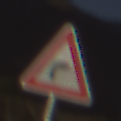
Verkehrszeichen: KurveRechts
Umgebung: Outdoor, Nature
Tageszeit: SunriseSunset
Wetter: Clear
Licht: Natural
Jahreszeit: NotSpecified
Kontrast: HighContrast